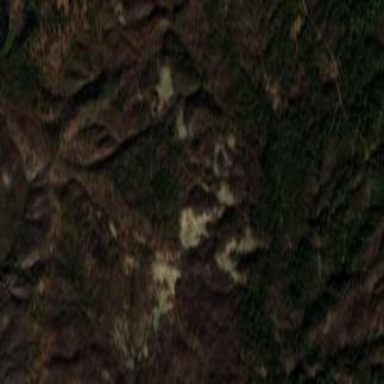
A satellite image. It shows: Forest area.